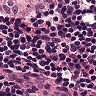
Metastatic tissue present: no